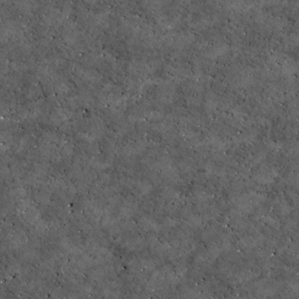
Label: non_frost